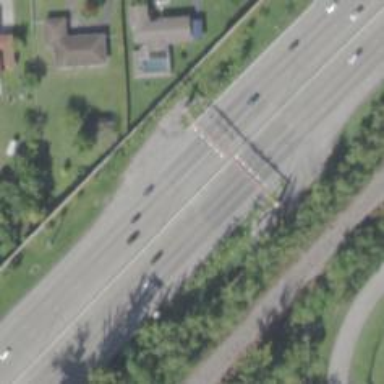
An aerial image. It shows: Toll gantry on the road.